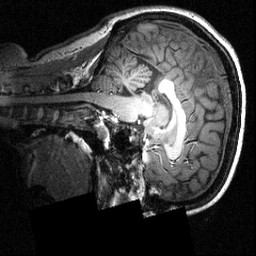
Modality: T1w
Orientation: sagittal
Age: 24
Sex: female
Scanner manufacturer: siemens
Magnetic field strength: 3.951 T
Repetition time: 1.5 s
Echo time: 0.00335 s